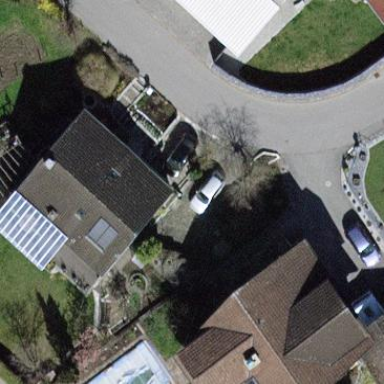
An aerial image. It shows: Simple house.